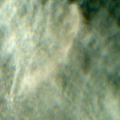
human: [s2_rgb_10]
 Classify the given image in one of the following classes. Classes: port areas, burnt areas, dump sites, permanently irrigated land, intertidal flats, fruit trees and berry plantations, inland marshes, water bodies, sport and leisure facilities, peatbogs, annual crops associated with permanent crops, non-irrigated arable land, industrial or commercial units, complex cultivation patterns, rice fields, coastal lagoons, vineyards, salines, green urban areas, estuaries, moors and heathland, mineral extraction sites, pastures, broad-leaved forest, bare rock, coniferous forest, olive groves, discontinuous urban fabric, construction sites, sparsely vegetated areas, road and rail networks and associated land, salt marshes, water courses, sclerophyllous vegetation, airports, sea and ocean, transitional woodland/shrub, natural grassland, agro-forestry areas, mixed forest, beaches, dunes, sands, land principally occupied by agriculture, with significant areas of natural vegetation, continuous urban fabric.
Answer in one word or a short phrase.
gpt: sea and ocean